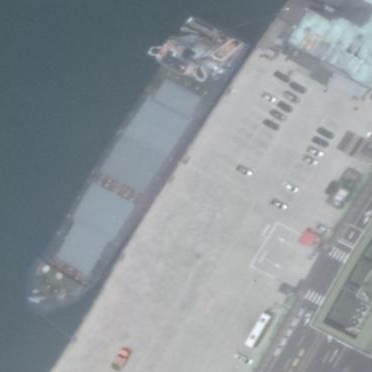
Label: Cargo_ship